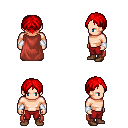
a pixel art fantasy rpg character, male body template, human, light skin, maroon cape, red pants, red parted hairstyle, white cloth bracers, brown shoes, four views (front, back, left, right), 2x2 character sprite sheet, small pixel art, hard edges, no anti-aliasing